Машинист настроил бортовой компьютер электрички так, чтобы он показывал среднюю скорость $v$ на участке, пройденном между соседними опорами, поддерживающими контактный провод. Расстояния между любыми двумя соседними опорами одинаковы. Электричка отправляется с платформы «Новодачная» и разгоняется с постоянным ускорением. Через некоторое время машинист увидел, что компьютер показывает скорость $v_{1}= 20~км/ч$. На следующем участке скорость оказалась $v_{2}= 30~км/ч$.
Какой была мгновенная скорость $u$ электрички на границе между первым и вторым участками?
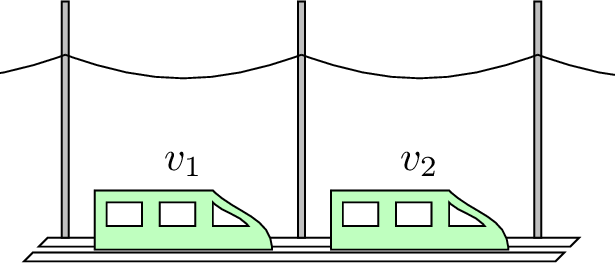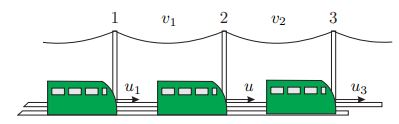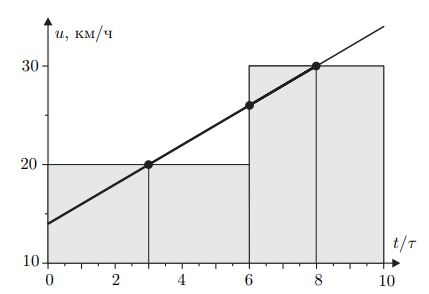
Решение: $\textbf{Первый способ (аналитический «со временем»)}$. Пусть $L$ — расстояние между соседними опорами, $a$ — ускорение электрички. Исходя из условия задачи мы будем рассматривать два соседних участка $1-2$ и $2-3$ между соответствующими опорами $1$, $2$ и $3$ (см. рисунок).  Условимся, что средняя скорость на участке $1-2$ есть $v_{1}$, а на участке $2-3$, соответственно, $v_{2}$. Пусть $u_{1}$ — мгновенная скорость в момент прохождения первой опоры, электричка проходит участок $1-2$ за некоторое время $t_{1}$, а участок $2-3$ — за время $t_{2}$. Тогда из определения средней скорости на участке, его длину можно записать как $$ L=v_{1}t_{1}=v_{2}t_{2}. \qquad (1) $$ С другой стороны, поскольку движение равноускоренное: $$ L=u_{1}t_{1}+\frac{at_{1}^{2}}{2}, \qquad (2) \\ L=ut_{2}+\frac{at_{2}^{2}}{2}, \qquad (3) \\ u=u_{1}+at_{1}. \qquad (4) $$ Умножая почленно $(2)$ на $v_{1}/t_{1}$ и $(3)$ на $v_{2}/t_{2}$, затем, подставляя $t_{1}$ и $t_{2}$ из $(1)$ и $u_{1}$ из $(4)$ в $(2)$ и $(3)$, получаем $$ v_{1}^{2}=uv_{1}-\frac{aL}{2}, \quad v_{2}^{2}=uv_{2}+\frac{aL}{2}. $$ Избавляясь от $L$, выражаем скорость $u$ и находим уё численное значение: $$ u=\frac{v_{1}^{2}+v_{2}^{2}}{v_{1}+v_{2}}=26~км/ч. \quad (5) $$ $\textbf{Второй способ (графический)}$. Используем обозначения первого способа, а также равенство $(1)$. Построим график зависимости скорости электрички от времени. С учетом равенства $(1)$ и численных значений скоростей, движение на участке $1-2$ длится в полтора раза дольше, чем на $2-3$ (например $6\tau$ и $4\tau$).  Для любого участка при равноускоренном движении средняя скорость равна мгновенной скорости на середине временного интервала. Из графика следует, что изменение мгновенной скорости от $20$ до $30~км/ч$ происходило за время $5\tau$. Откуда изменение скорости за $3\tau$ равна $6~км/ч$. Тогда искомая скорость $26~км/ч$. $\textbf{Третий способ (аналитический «без времени»)}$. Используем обозначения первого способа. Пусть скорость на конце участка $2-3$ равна $u_{3}$. Средняя скорость при равноускоренном движении: $$ v_{1}=\frac{u_{1}+u}{2}, \qquad (6) \\ v_{2}=\frac{u+u_{3}}{2}. \qquad (7) $$ Перемещения на участках равны: $$ L=\frac{u^{2}-u_{1}^{2}}{2a}, \qquad (8) \\ L=\frac{u_{3}^{2}-u^{2}}{2a}. \qquad (9) $$ Из $(8)$ и $(9)$ получаем $$ u^{2}-u_{1}^{2}=u_{3}^{2}-u^{2}. \qquad (10) $$ Решая систему $(6)$, $(7)$ и $(10)$ относительно $u$ получаем: $$ u=\frac{v_{1}^{2}+v_{2}^{2}}{v_{1}+v_{2}}=26~км/ч. $$
Ответ: $$ u=26~км/ч. $$
Темы:
T, Механика, Кинематика, Всероссийские